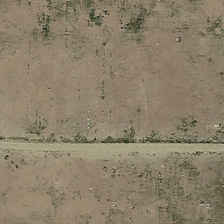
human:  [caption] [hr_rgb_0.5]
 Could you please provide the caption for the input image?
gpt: a road is in a piece of yellow bareland .

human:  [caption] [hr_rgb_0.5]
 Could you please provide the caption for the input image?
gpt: a road is in a piece of yellow bareland .

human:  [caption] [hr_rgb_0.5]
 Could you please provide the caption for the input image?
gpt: a road is in a piece of yellow bareland .

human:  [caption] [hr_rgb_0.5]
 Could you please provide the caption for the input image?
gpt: a road is in a piece of yellow bareland .

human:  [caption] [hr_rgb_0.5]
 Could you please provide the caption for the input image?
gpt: a road is in a piece of yellow bareland .